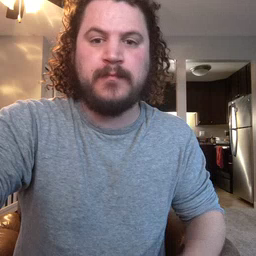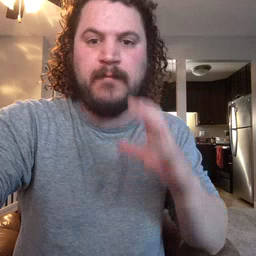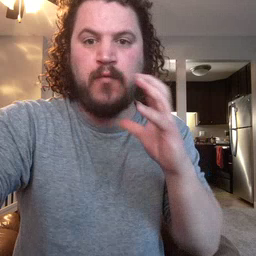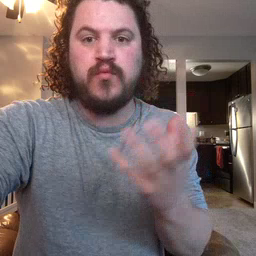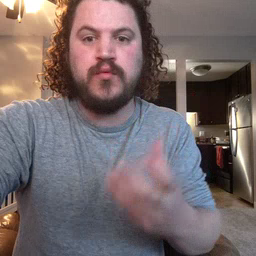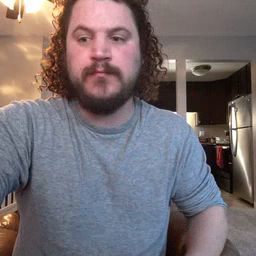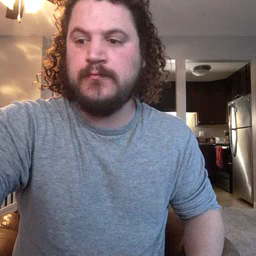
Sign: balloon